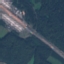
Label: Highway